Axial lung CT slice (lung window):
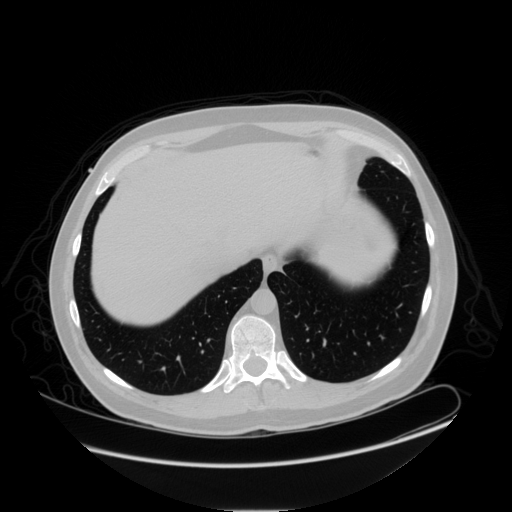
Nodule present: no